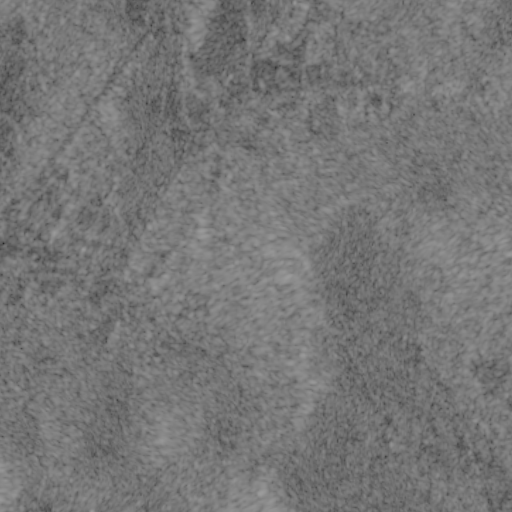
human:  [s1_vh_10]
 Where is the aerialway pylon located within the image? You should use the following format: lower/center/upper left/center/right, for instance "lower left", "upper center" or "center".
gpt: The aerialway pylon is located in the lower left of the image.
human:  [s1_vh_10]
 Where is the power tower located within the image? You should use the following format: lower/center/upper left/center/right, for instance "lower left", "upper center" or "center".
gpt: The power tower is located in the upper left of the image.
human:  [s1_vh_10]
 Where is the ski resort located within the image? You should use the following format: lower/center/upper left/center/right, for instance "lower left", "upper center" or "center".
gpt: The ski resort is located in the lower left of the image.
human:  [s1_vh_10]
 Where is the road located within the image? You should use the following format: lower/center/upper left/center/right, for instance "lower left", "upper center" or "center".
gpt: There is no road in the image.

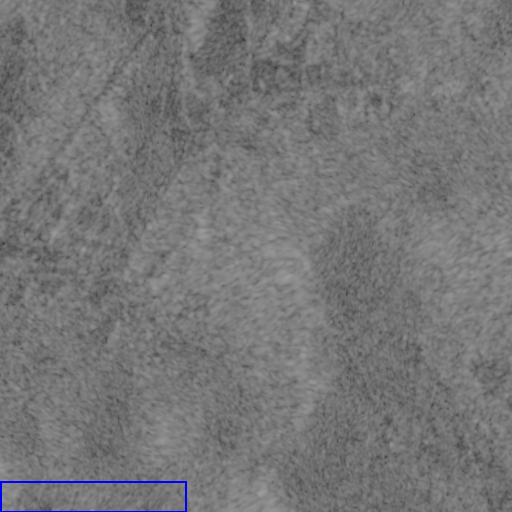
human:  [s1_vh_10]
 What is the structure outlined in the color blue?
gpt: The structure outlined in blue is a ski resort.
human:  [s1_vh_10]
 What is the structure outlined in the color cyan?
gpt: There is no cyan outline.